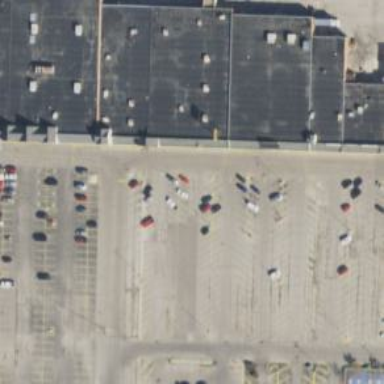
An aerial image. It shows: Commercial building.